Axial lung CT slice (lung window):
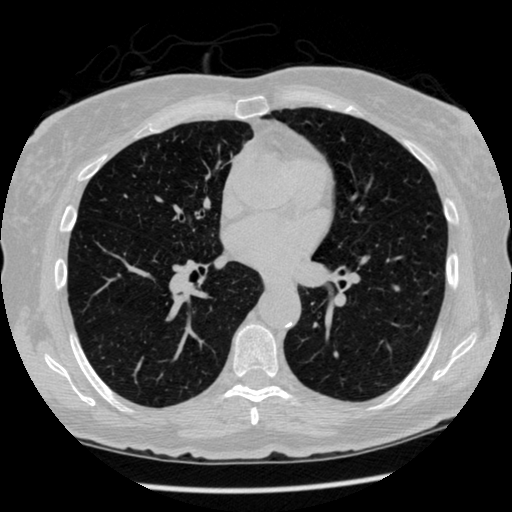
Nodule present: no